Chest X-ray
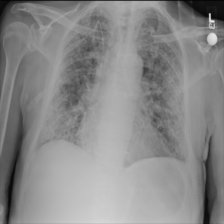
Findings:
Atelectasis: negative
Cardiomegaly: negative
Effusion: negative
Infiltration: negative
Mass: negative
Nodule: negative
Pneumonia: negative
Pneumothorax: negative
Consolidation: negative
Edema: negative
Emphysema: negative
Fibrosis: negative
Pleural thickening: negative
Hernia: negative